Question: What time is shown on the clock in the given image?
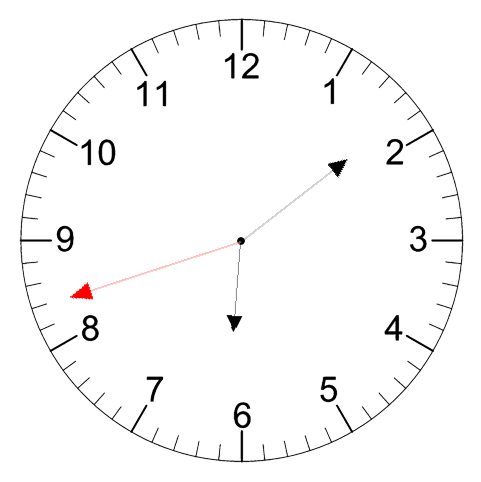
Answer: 06:08:42